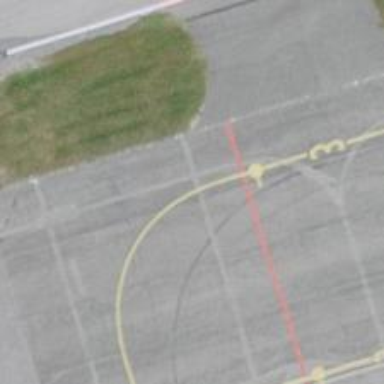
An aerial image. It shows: Image of taxiway at airport.